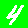
Digit: 4